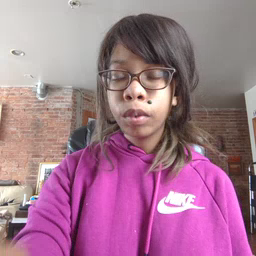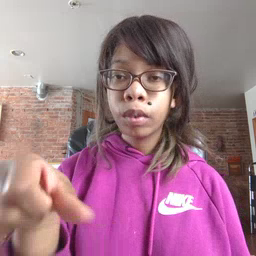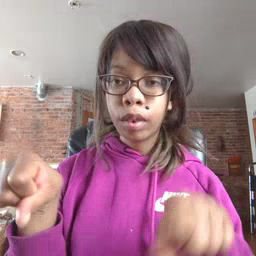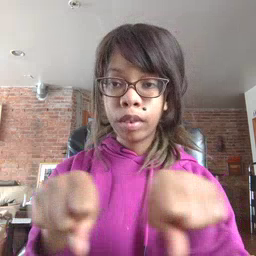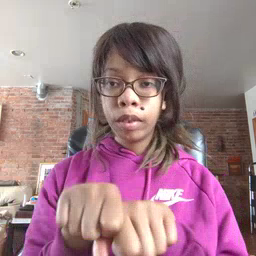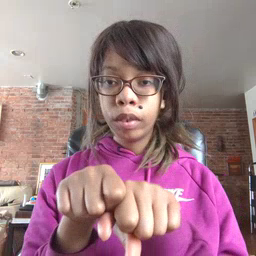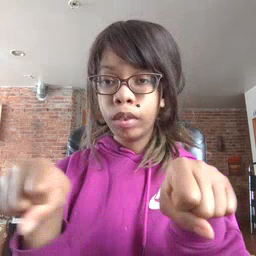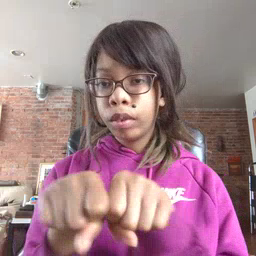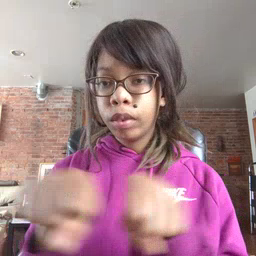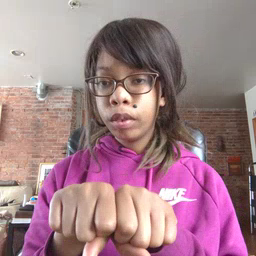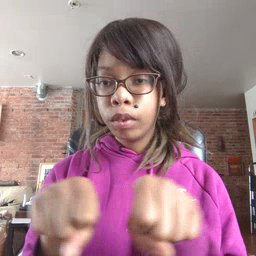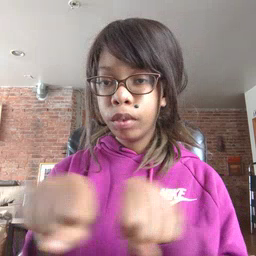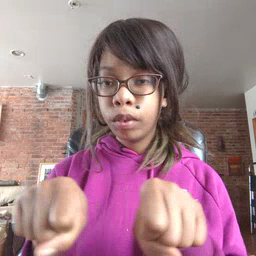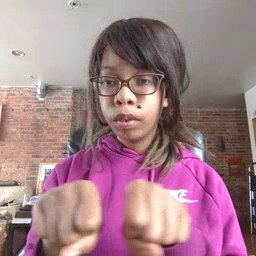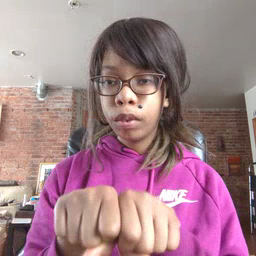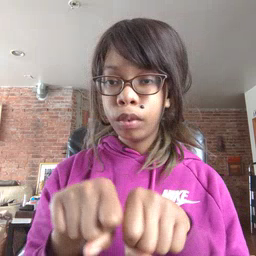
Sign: shoe